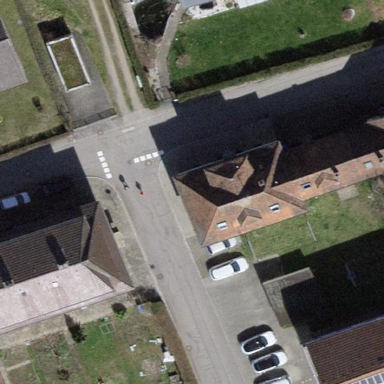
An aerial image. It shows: Hipped-roof building with apartments.